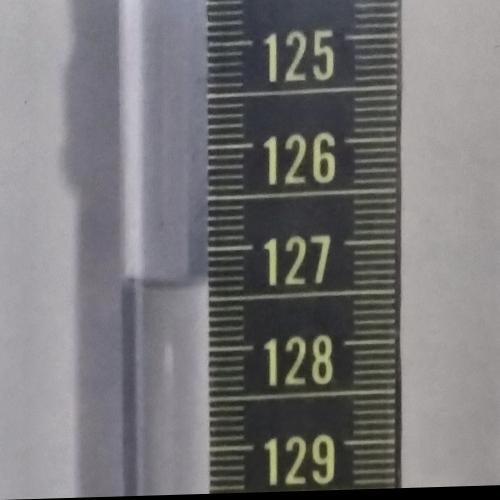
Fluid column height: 127.4 cm